Question: I'd like to monitor performance on a web app we have hosted on WebLogic 10.3.6 using Java Mission Control. I am closely following the procedure discussed in a <URL> on Java Mission Control.
When I try to Start Flight Recording, I get an error message:

As far as I can tell, I've set up the right Java command line arguments, etc. My Java is:
'''
java version "1.7.0_40"
Java(TM) SE Runtime Environment (build 1.7.0_40-b43)
Java HotSpot(TM) 64-Bit Server VM (build 24.0-b56, mixed mode)
'''
I start up WebLogic as follows:
'''
C:\dev\dev-tools\Glassfish\jdk7in\java
-client
-Xms512m
-Xmx1024m
-XX:CompileThreshold=8000
-XX:PermSize=512m
-XX:MaxPermSize=512m
-Dweblogic.Name=AdminServer
-Djava.security.policy=C:\dev\servers\Oracle\WLS_10~1.6\WLSERV~1.3\server\lib\weblogic.policy
-Djava.net.preferIPv4Stack=true
-Xms2048m
-Xmx4096m
-XX:CompileThreshold=8000
-XX:PermSize=1024m
-XX:MaxPermSize=1536m
-verbose:gc
-XX:+PrintGCTimeStamps
-XX:+PrintGCDetails
-Xloggc:C:/Temp/gcsVBMS.txt
-XX:+PrintTenuringDistribution
-XX:-HeapDumpOnOutOfMemoryError
-XX:HeapDumpPath=c:\Temp\dump.hprof
-XX:+UnlockCommercialFeatures
-XX:+FlightRecorder
-Dcom.sun.management.jmxremote.authenticate=false
-Dcom.sun.management.jmxremote.ssl=false
-Xverify:none
-da
-Djavax.net.ssl.keyStore=XXX
-Djavax.net.ssl.keyStorePassword=jvmpassword
-Djavax.net.ssl.trustStore=XXX
-Djavax.net.ssl.keyStore=XXX
-Djavax.net.ssl.keyStorePassword=jvmpassword
-Djavax.net.ssl.trustStore=XXX
-Dplatform.home=C:\dev\servers\Oracle\WLS_10~1.6\WLSERV~1.3
-Dwls.home=C:\dev\servers\Oracle\WLS_10~1.6\WLSERV~1.3\server
-Dweblogic.home=C:\dev\servers\Oracle\WLS_10~1.6\WLSERV~1.3\server
-Dweblogic.management.discover=true
-Dwlw.iterativeDev=
-Dwlw.testConsole=
-Dwlw.logErrorsToConsole=
-Dweblogic.ext.dirs=C:\dev\servers\Oracle\WLS_10~1.6\patch_wls1036\profiles\default\sysext_manifest_classpath;C:\dev\servers\Oracle\WLS_10~1.6\patch_ocp371\profiles\default\sysext_manifest_classpath
weblogic.Server
'''
I thought that jmc should be able to auto-connect to the discovered JVM, given that I've provided the recommended Java arguments (indented above). What do I need to do to get this to work?
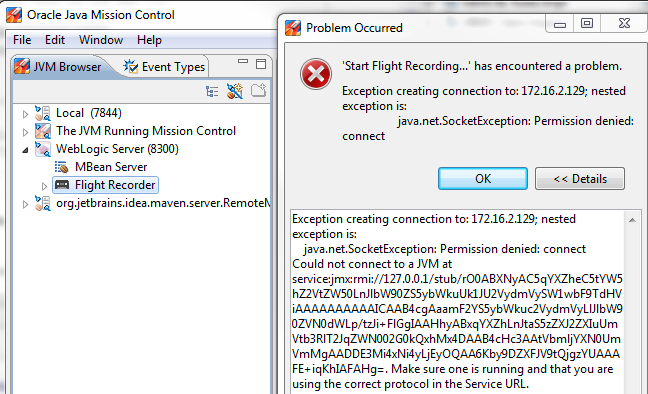
Answer: Hopefully you have already got an answer for this somewhere else,
but if not:
If I would guess, the issue is related somehow to the network config of your machine,
you could try adding
-Djava.rmi.server.hostname=localhost
or
-Djava.rmi.server.hostname=
You could also add
-Dcom.sun.management.jmxremote.port=
and create a custom connection to localhost: or :
// Klara, Java Mission Control Dev